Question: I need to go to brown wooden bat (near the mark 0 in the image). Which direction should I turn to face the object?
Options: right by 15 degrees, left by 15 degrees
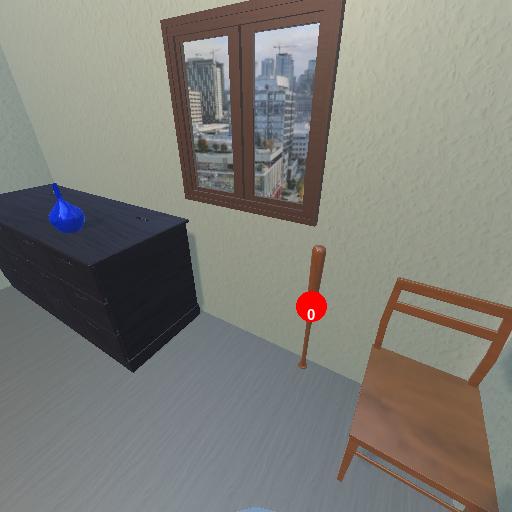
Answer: right by 15 degrees